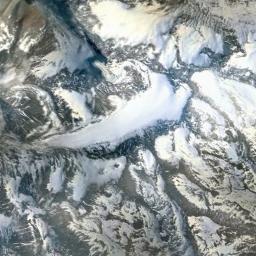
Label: snowberg